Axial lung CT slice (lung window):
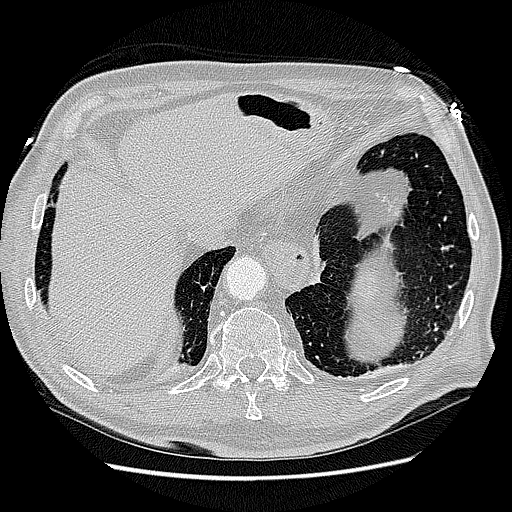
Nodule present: no